Question: In my financial/budgeting app, the current functionality allows a user to add a recurring budget category that will appear in each month's budget. It does this by allowing a user to select a "recurring" option from a dropdown, which makes 2 additional dropdowns appear, one with a beginning month and one with an ending month. When the category is recurring, it writes the beginning month and the ending month to the database (diagram below).
The problem with the current design is that I want the user to be able to delete one (or more) month from the recurring months. So lets say I set up a recurring category in January for the entire year. Then I get to May and I want that category not to appear for that month. If I delete the category, it currently deletes it for all months, past and present. I need it to have the option to only delete only the desired month(s).
I'm not sure how to accomplish this, and I thought maybe someone has a good idea. Maybe my database structure is off? In the interest of normalization, I didn't want to just add a column for each month or anything like that.

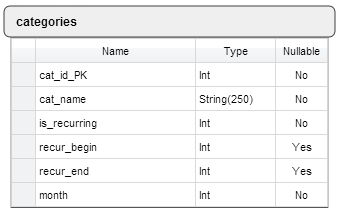
Answer: Rather than storing the recurrence formula, IMHO it would be best to store the actual months in a many-to-many relationship:
'''
categories
----------
id
name
months
------
id
category_months
---------------
cat_id
month_id
'''
When a user enters a recurrence formula, it will create the relationships. Then they will be freely able to remove months one at a time if necessary.